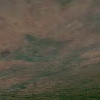
Label: land